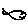
Label: fish